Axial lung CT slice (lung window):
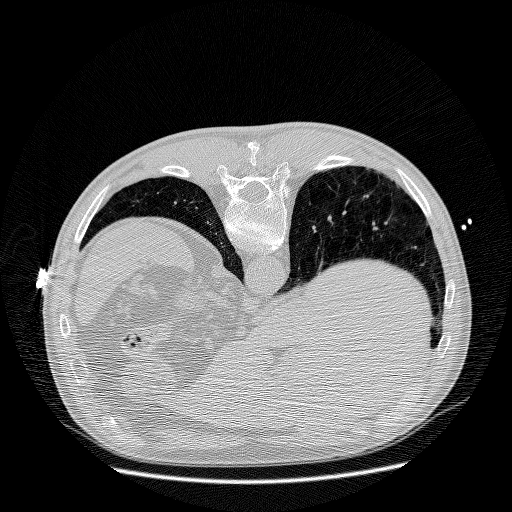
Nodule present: no